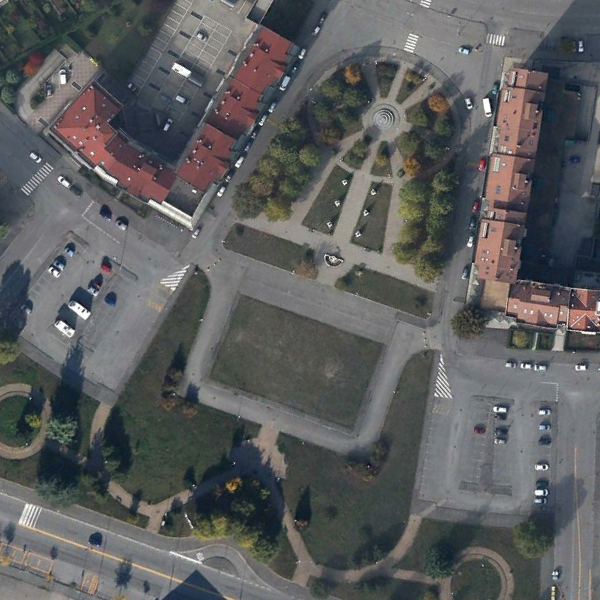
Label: Square